Field crop: maize
Growth stage: 2
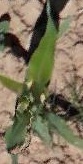
Species: maize